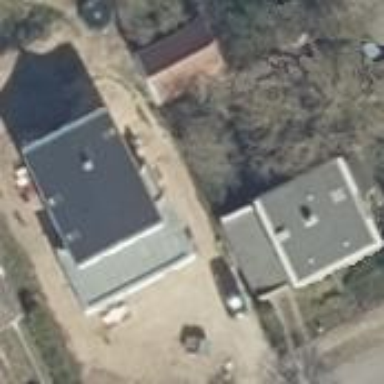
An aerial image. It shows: Detached building with gabled roof.